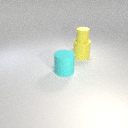
small yellow rubber cylinder above large yellow rubber cylinder